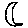
Label: moon